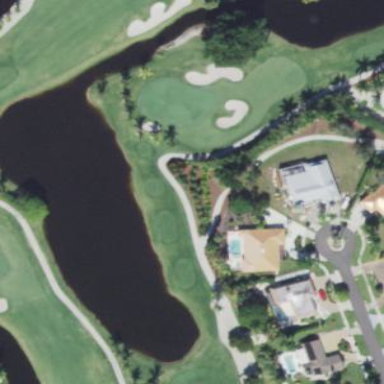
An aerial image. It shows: Water hazard on golf course. The hazard is natural water feature.